Question: I am writing a program to read and write a specific binary file format.
I believe I have it 95% working. I am running into a a strange problem.
In the screenshot I am showing a program I wrote that compares two files byte by byte. The very last byte should be 0 but is FFFFFFF.
Using a binary viewer I can see no difference in the files. They appear to be identical.
Also, windows tells me the size of the files is different but the size on disk is the same.
Can someone help me understand what is going on?

The original is on the left and my copy is on the right.
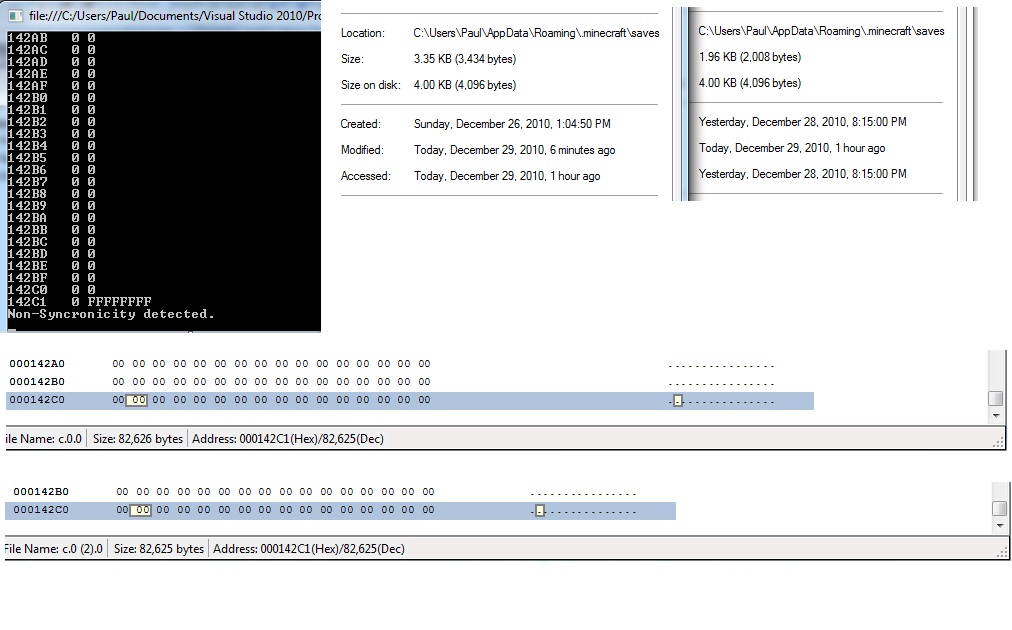
Answer: Possible answers:
1. You forgot to call Stream.close() or Stream.Dispose().
2. Your code is messing up text and and other kinds of data (e.g. casting a -1 from a Read() method into a char, then writing it.
We need to see your code though...